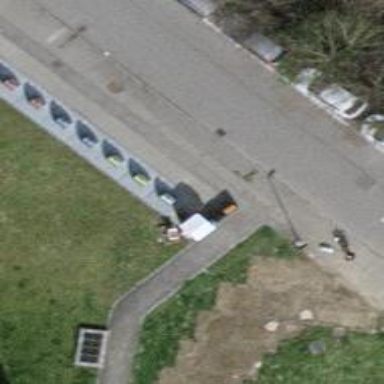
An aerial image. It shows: Recycling container in the area designated for recycling.